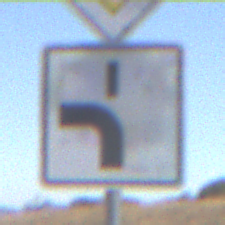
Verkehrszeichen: VerlaufVorfahrtsstrasse5
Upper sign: Vorfahrtsstrasse
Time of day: Midday
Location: Outdoor (RoadRail)
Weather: Clear
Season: Summer
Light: Natural